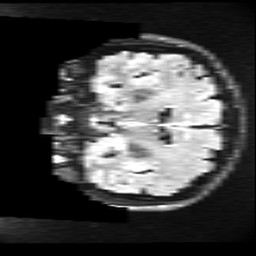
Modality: FLAIR
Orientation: coronal
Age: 26
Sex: female
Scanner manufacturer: ge
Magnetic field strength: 3 T
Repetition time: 11 s
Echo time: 0.1497 s